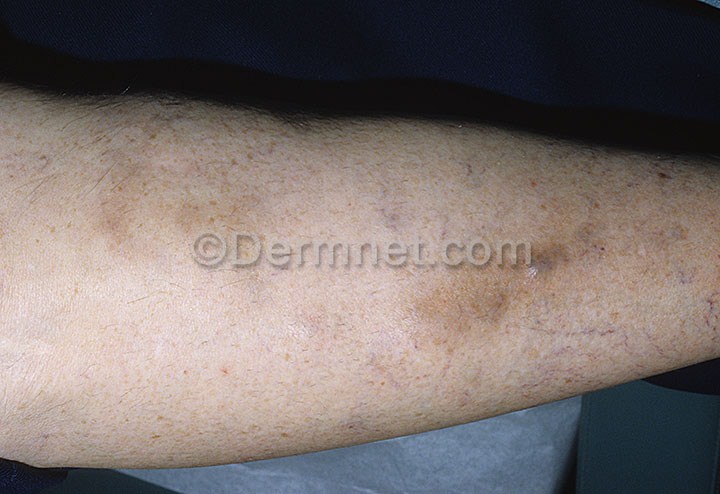
Disease: Eczema Photos